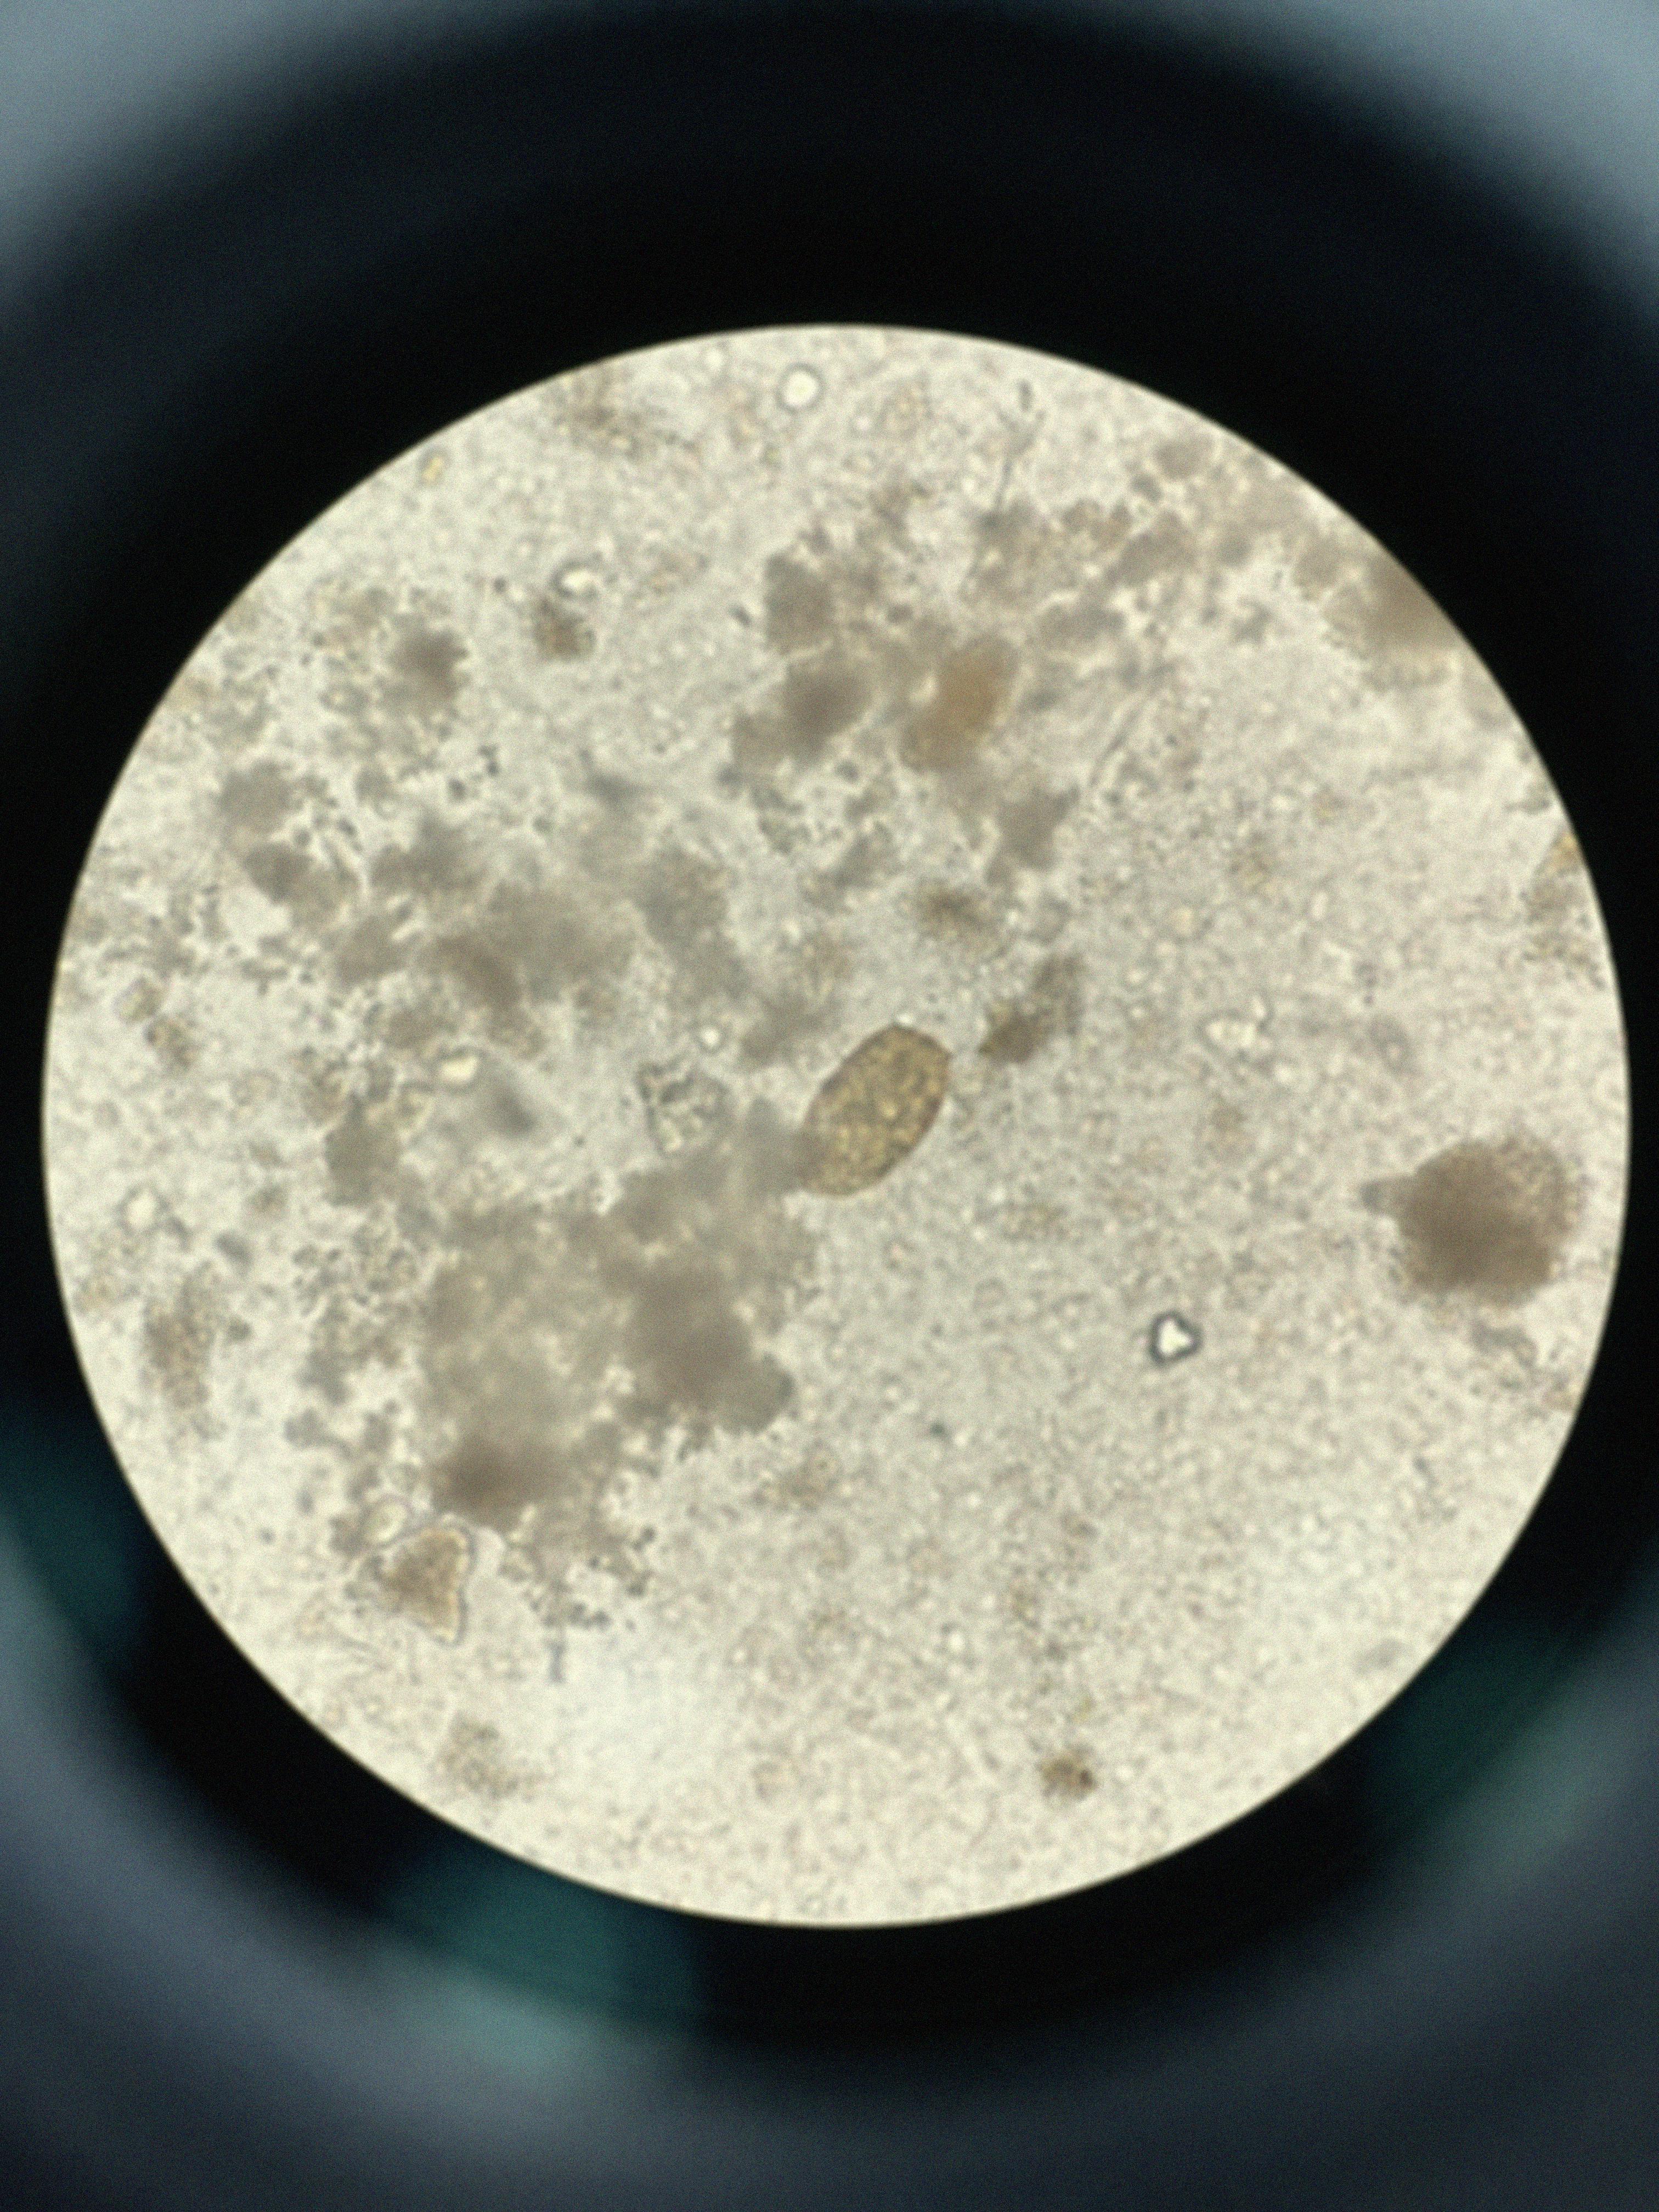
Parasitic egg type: Paragonimus spp